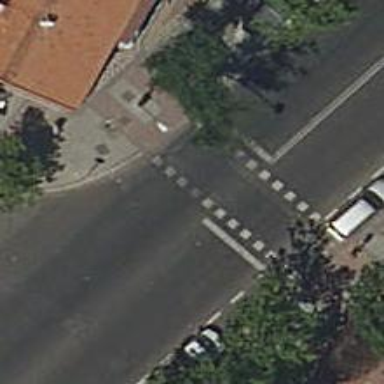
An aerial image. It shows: Zebra crossing with traffic signals.